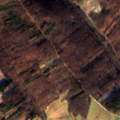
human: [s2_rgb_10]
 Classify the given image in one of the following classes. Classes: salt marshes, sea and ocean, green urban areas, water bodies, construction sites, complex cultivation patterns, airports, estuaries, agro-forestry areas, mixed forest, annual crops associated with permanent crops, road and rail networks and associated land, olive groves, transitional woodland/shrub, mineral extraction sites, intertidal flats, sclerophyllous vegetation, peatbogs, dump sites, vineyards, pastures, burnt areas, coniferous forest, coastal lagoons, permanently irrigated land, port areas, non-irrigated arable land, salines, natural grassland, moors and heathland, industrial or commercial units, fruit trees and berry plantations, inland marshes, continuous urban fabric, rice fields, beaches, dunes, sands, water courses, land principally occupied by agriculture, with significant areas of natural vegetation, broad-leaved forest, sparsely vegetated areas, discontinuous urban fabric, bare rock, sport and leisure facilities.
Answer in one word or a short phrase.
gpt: non-irrigated arable land, vineyards, broad-leaved forest, mixed forest